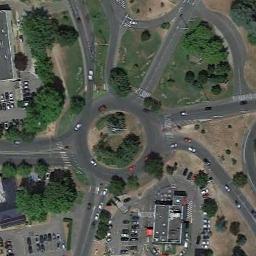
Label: roundabout